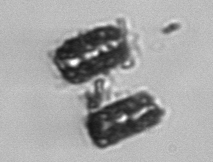
Label: Thalassiosira_TAG_external_detritus